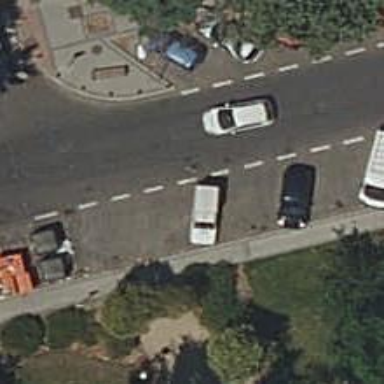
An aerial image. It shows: Bollard.